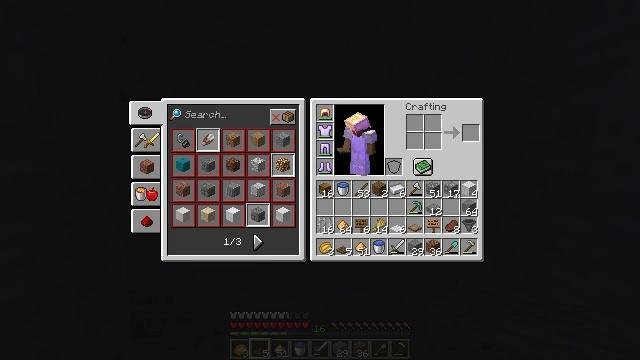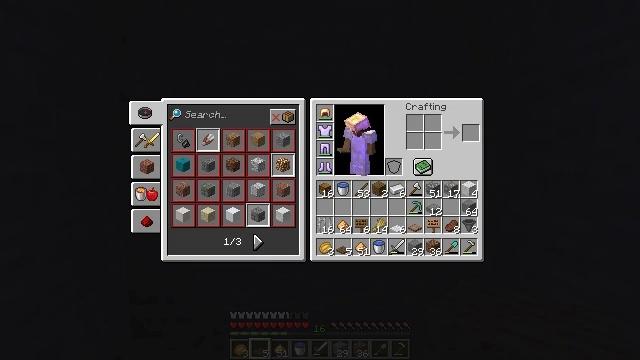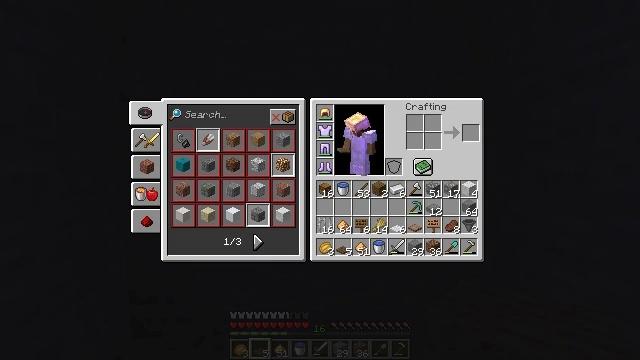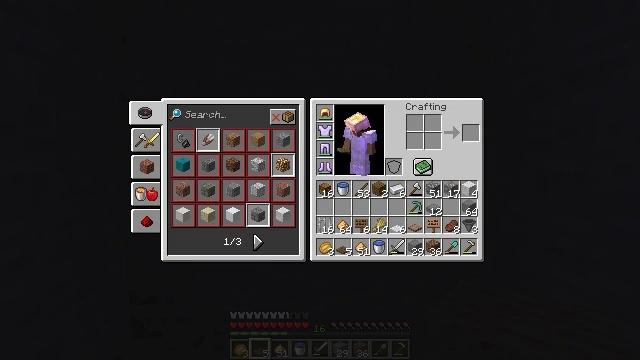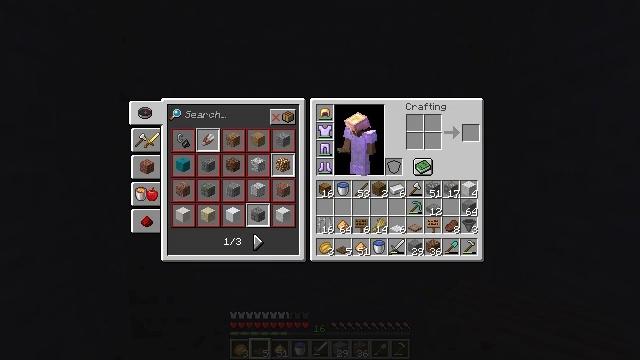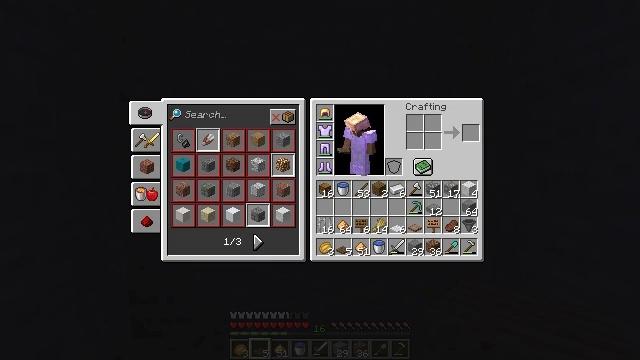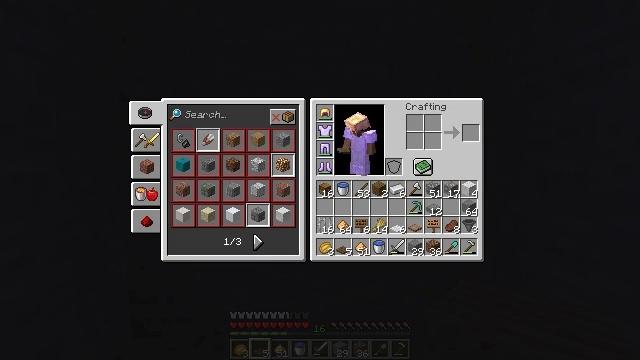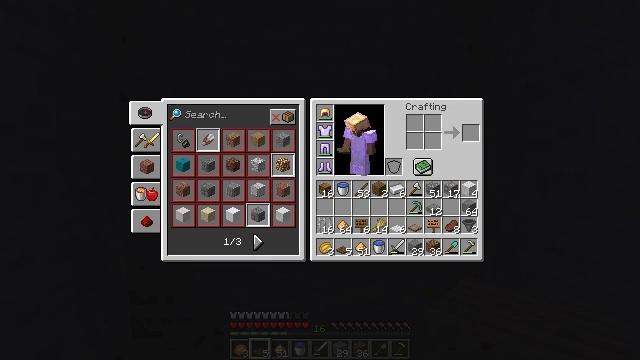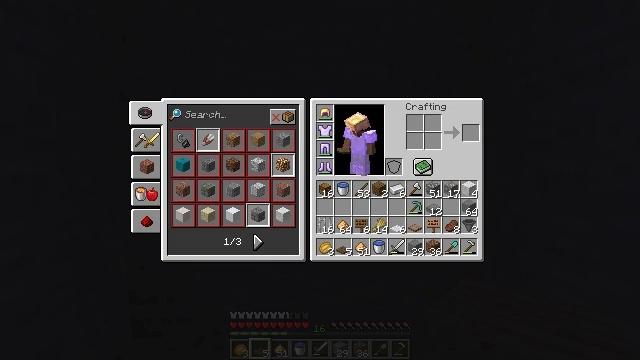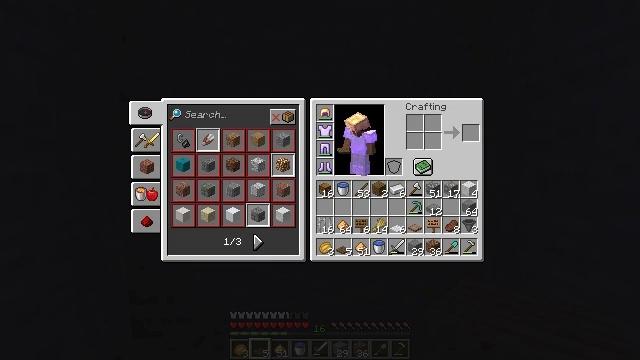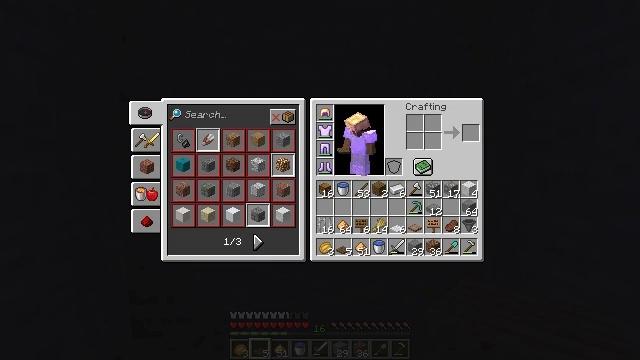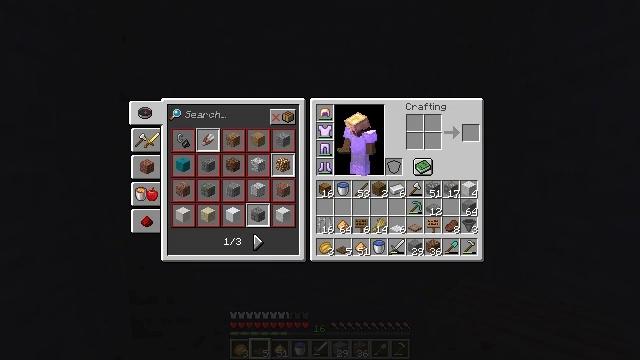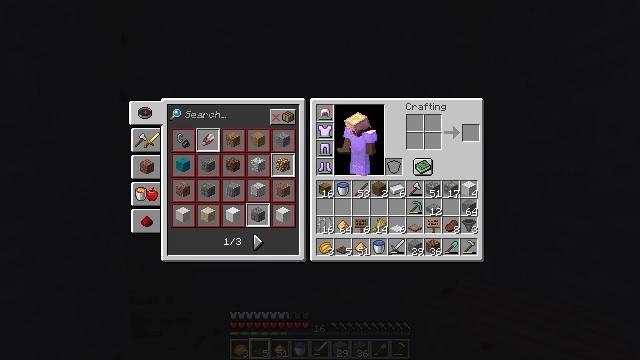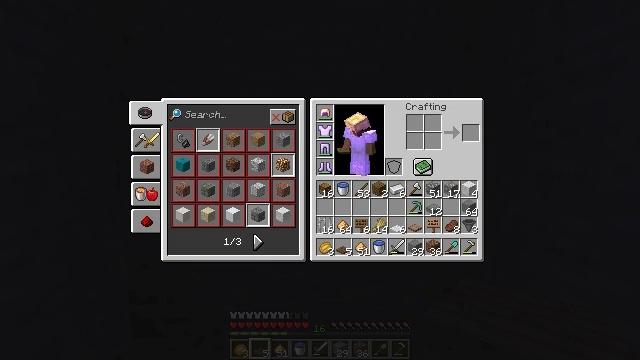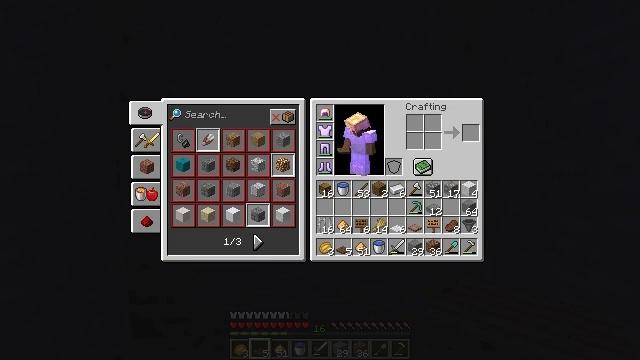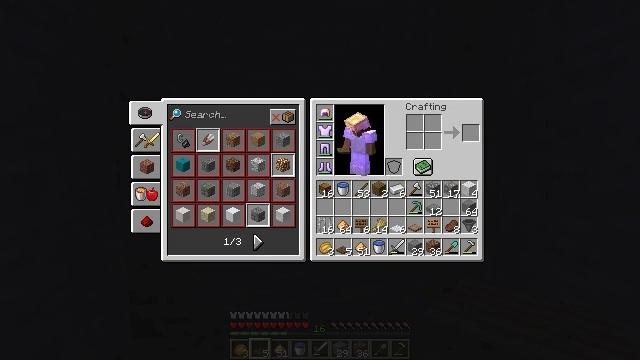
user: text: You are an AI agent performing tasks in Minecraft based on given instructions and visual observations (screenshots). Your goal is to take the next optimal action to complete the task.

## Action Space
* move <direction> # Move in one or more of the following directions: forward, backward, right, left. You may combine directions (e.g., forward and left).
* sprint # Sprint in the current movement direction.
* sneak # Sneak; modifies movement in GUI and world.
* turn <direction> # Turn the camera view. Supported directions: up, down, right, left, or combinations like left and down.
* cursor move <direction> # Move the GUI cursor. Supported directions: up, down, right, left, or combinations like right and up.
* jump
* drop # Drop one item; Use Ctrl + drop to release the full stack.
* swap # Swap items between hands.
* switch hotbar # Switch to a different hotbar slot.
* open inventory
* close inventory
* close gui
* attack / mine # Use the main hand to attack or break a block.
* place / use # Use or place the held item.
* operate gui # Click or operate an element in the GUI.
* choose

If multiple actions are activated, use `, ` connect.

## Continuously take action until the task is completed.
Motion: motion action
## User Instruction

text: Collect the spruce trapdoor from its position.
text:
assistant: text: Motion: no_op
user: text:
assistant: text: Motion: no_op
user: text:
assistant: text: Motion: no_op
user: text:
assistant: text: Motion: no_op
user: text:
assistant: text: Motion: no_op
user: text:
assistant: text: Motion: no_op
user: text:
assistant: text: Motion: no_op
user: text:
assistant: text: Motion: no_op
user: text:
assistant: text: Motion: no_op
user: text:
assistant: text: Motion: no_op
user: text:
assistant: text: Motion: no_op
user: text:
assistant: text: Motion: no_op
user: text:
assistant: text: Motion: no_op
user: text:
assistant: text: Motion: no_op
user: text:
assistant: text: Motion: no_op
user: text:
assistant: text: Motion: no_op
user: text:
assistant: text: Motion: no_op
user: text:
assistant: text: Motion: no_op
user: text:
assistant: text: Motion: no_op
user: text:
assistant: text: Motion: no_op
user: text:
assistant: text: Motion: no_op
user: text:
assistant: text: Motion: no_op
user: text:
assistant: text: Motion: no_op
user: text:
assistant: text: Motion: no_op
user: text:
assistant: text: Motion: no_op
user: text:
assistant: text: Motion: no_op
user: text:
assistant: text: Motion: no_op
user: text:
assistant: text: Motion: no_op
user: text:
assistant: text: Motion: no_op
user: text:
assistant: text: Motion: no_op